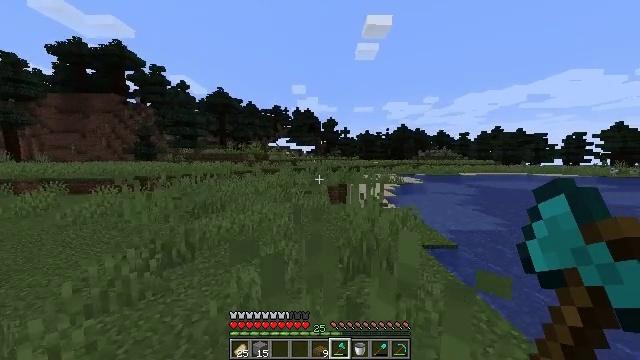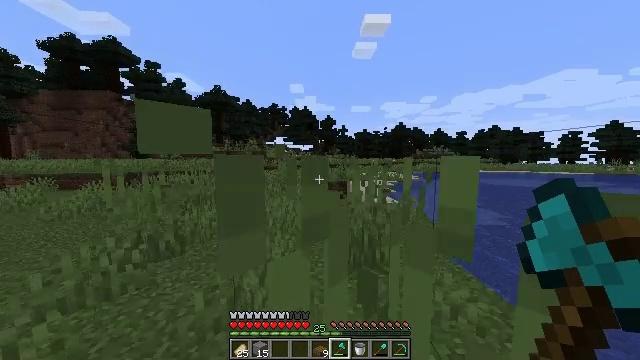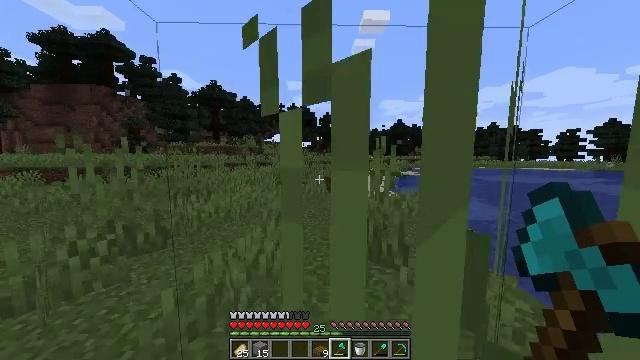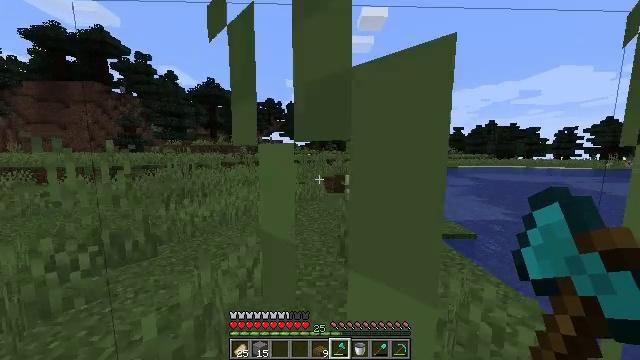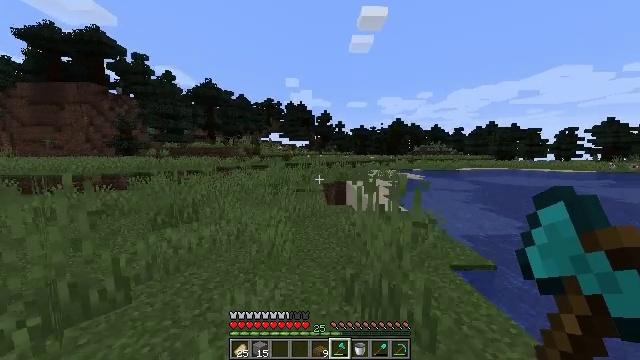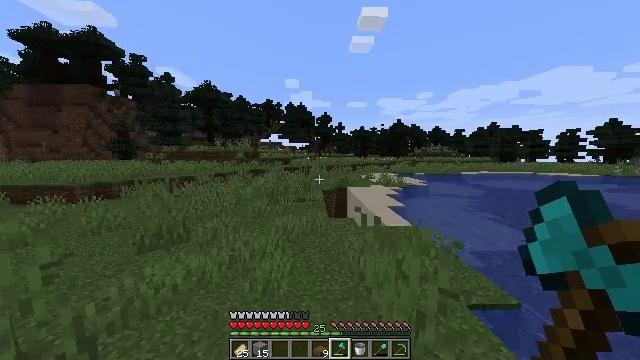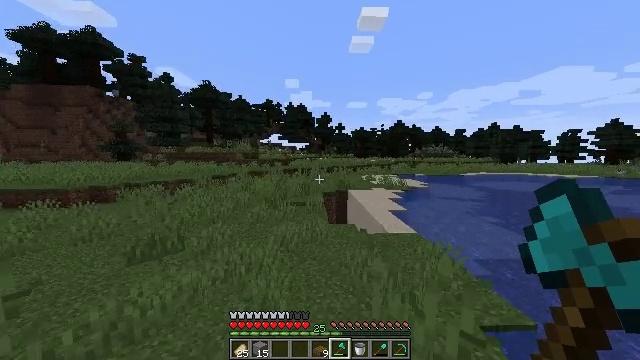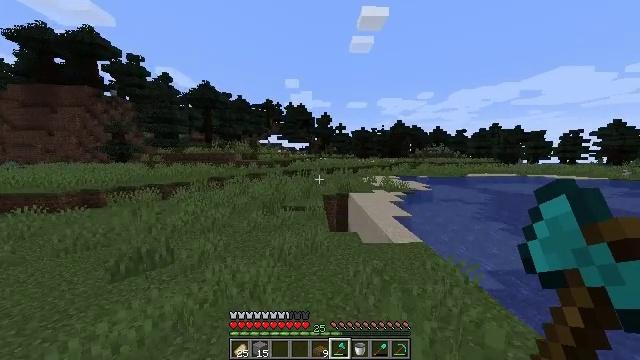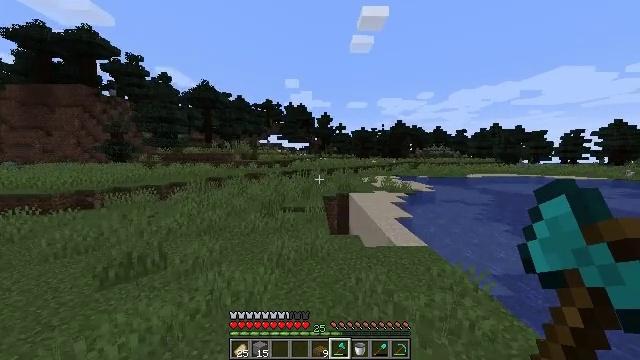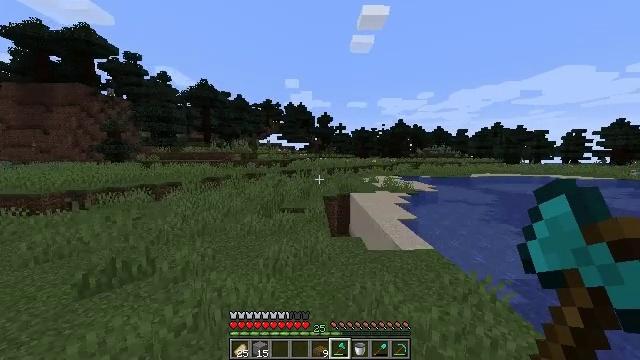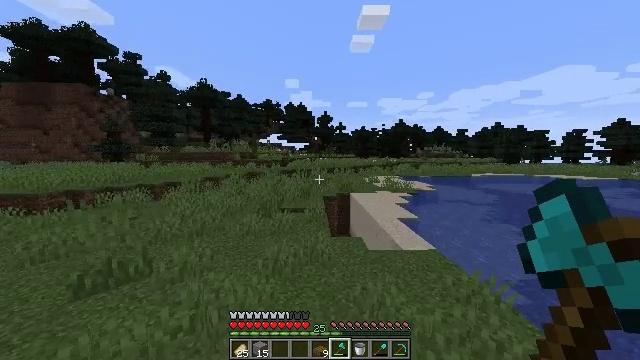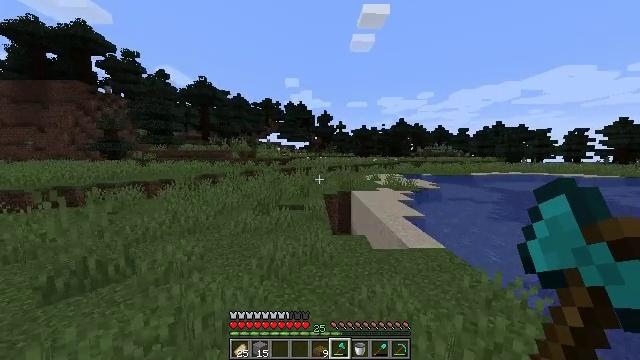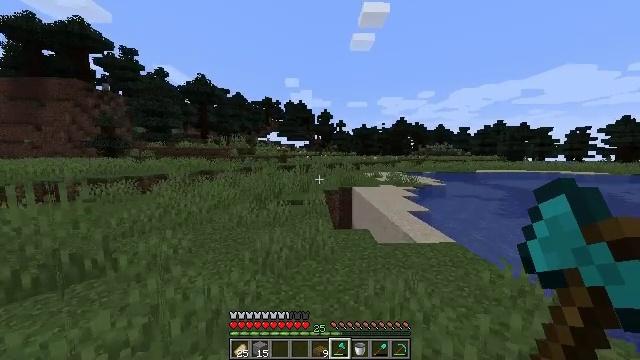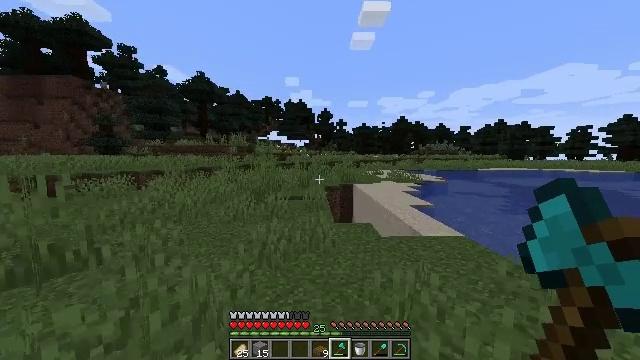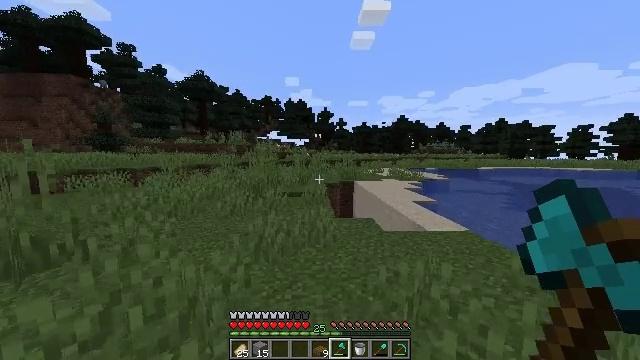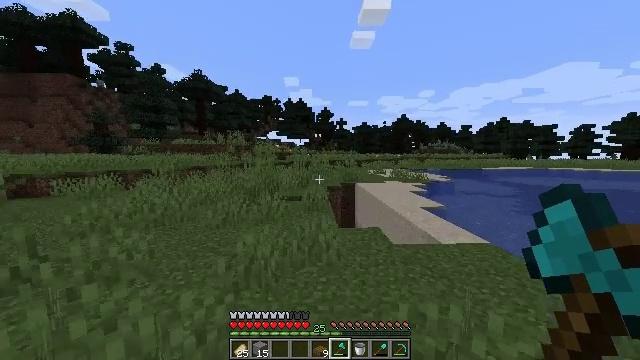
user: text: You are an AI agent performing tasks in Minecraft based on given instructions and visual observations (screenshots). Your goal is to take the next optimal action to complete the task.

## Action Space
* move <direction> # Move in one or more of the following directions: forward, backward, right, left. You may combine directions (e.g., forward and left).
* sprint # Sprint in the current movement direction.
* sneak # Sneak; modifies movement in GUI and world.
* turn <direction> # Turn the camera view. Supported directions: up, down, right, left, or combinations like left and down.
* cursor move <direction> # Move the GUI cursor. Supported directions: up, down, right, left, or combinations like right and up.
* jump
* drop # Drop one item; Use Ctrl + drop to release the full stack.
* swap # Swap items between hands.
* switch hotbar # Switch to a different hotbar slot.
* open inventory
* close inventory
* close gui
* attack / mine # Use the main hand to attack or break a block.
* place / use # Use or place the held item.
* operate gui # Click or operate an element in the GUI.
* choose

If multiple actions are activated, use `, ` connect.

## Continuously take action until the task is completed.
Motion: motion action
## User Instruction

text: Hunt animals.
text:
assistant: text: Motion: move forward, jump
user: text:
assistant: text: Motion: move forward, sprint, jump
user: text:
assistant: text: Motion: move forward, sprint, jump
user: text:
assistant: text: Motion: move forward, sprint, jump
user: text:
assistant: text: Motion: move forward, sprint, jump
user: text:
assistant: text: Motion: move forward, jump
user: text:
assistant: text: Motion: move forward, jump
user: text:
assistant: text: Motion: move forward, jump
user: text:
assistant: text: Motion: move forward, jump
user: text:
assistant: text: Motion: move forward, jump
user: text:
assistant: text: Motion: move forward, jump
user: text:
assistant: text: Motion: move forward, jump
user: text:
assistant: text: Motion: move forward, jump
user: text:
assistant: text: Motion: move forward, sprint, jump
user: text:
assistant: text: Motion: move forward, sprint, jump
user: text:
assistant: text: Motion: move forward, sprint, jump
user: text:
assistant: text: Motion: move forward, sprint, jump
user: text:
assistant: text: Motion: move forward, sprint, turn left and down, jump
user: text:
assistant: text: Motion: move forward, turn left and down, jump
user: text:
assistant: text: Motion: move forward, jump
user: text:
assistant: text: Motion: move forward, jump
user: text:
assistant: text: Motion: move forward, turn left, jump
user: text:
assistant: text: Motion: move forward, jump
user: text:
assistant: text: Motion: move forward, jump
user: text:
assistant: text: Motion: move forward, turn down, jump
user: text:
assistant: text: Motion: move forward, sprint, turn down, jump
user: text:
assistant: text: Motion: move forward, sprint, turn left and down, jump
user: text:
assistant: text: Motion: move forward, sprint, turn left and down, jump
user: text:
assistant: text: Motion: move forward, sprint, turn left and down, jump
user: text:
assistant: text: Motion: move forward, sprint, turn left and down, jump